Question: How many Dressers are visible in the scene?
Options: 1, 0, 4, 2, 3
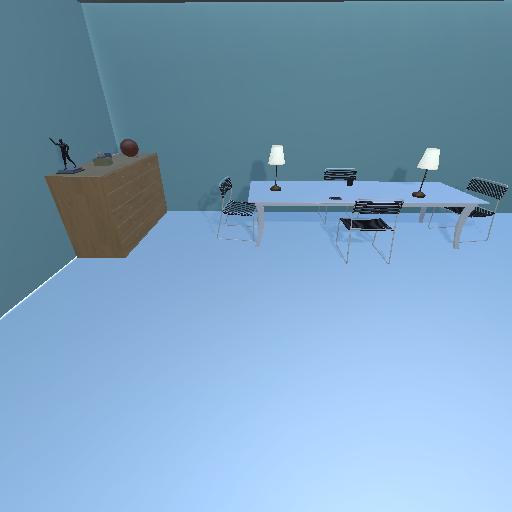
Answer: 1